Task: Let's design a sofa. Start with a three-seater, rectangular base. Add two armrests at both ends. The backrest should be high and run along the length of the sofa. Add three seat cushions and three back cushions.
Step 348:
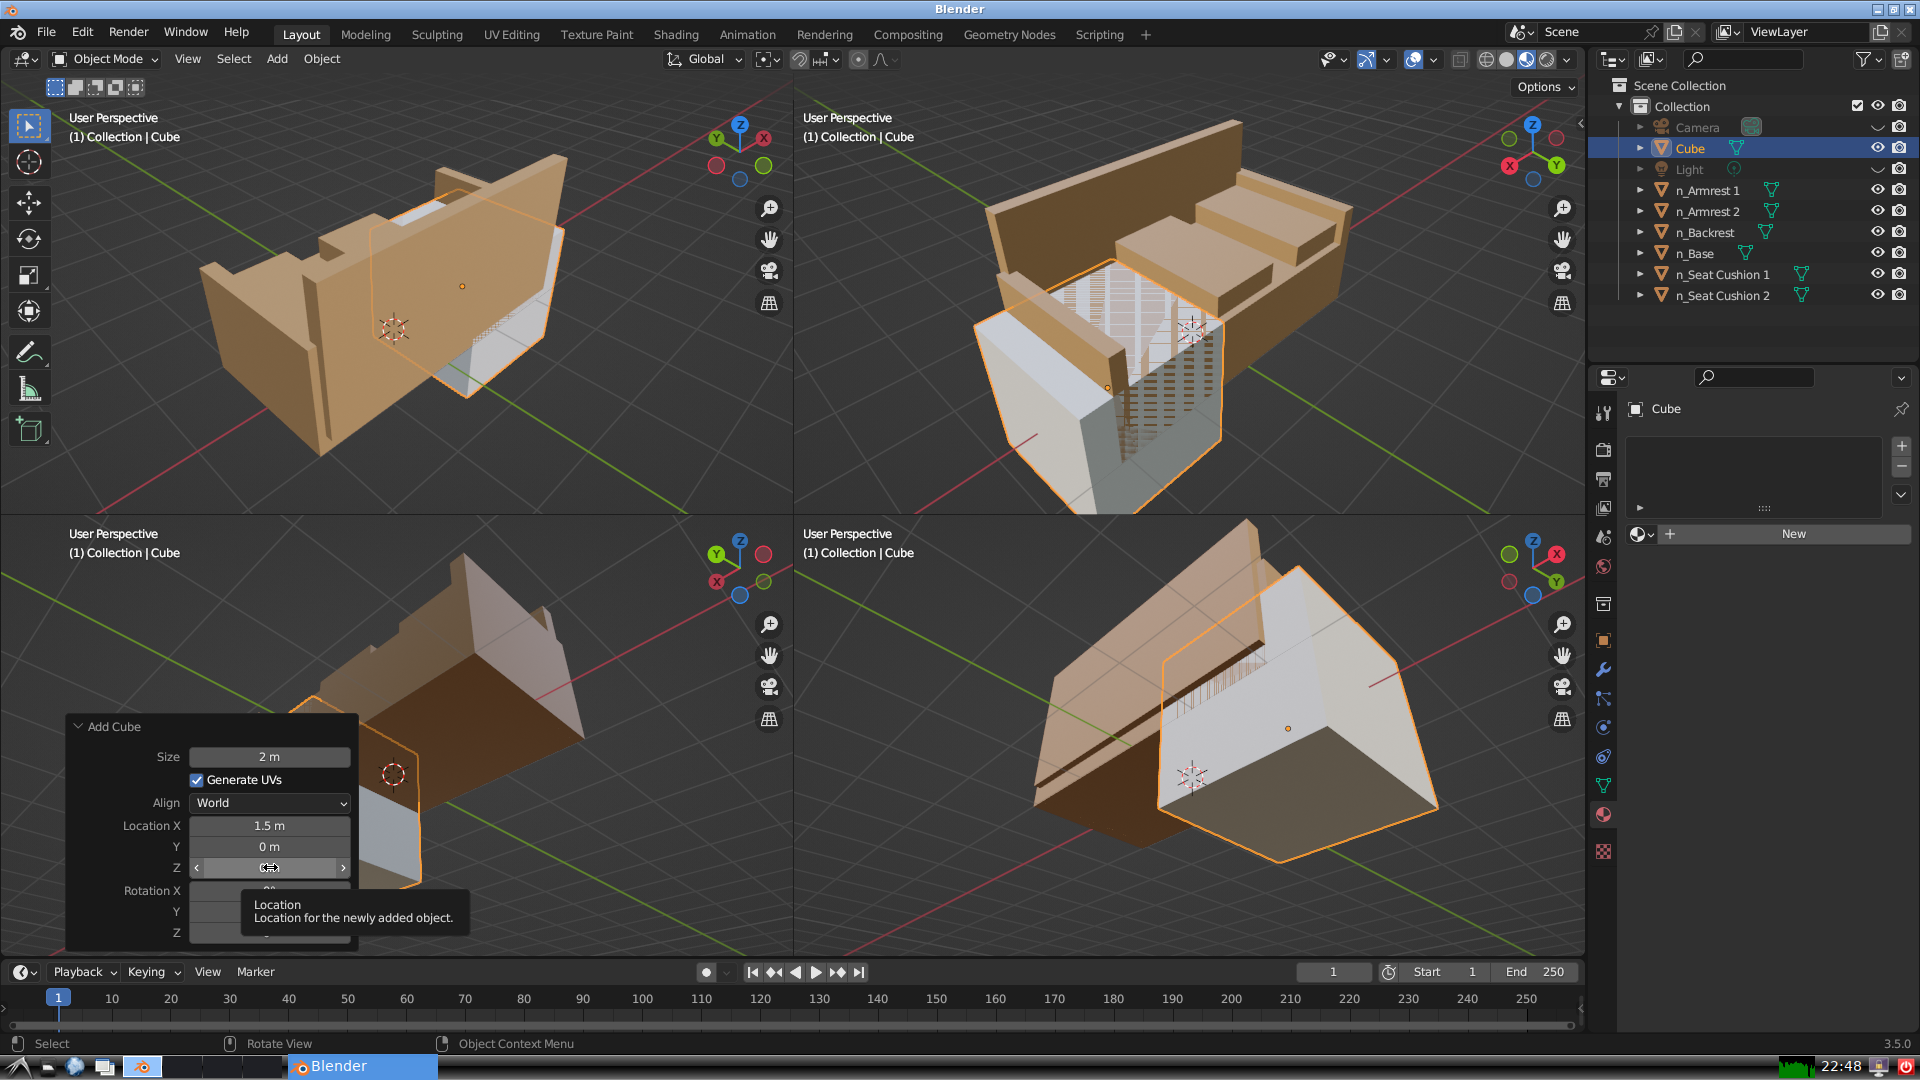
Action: click: no